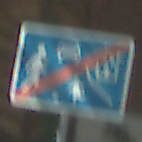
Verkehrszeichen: EndeVerkehrsberuhigterBereich
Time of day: Midday
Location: Outdoor (Suburban)
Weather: Clear
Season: NotSpecified
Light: Natural